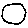
Label: circle